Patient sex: M
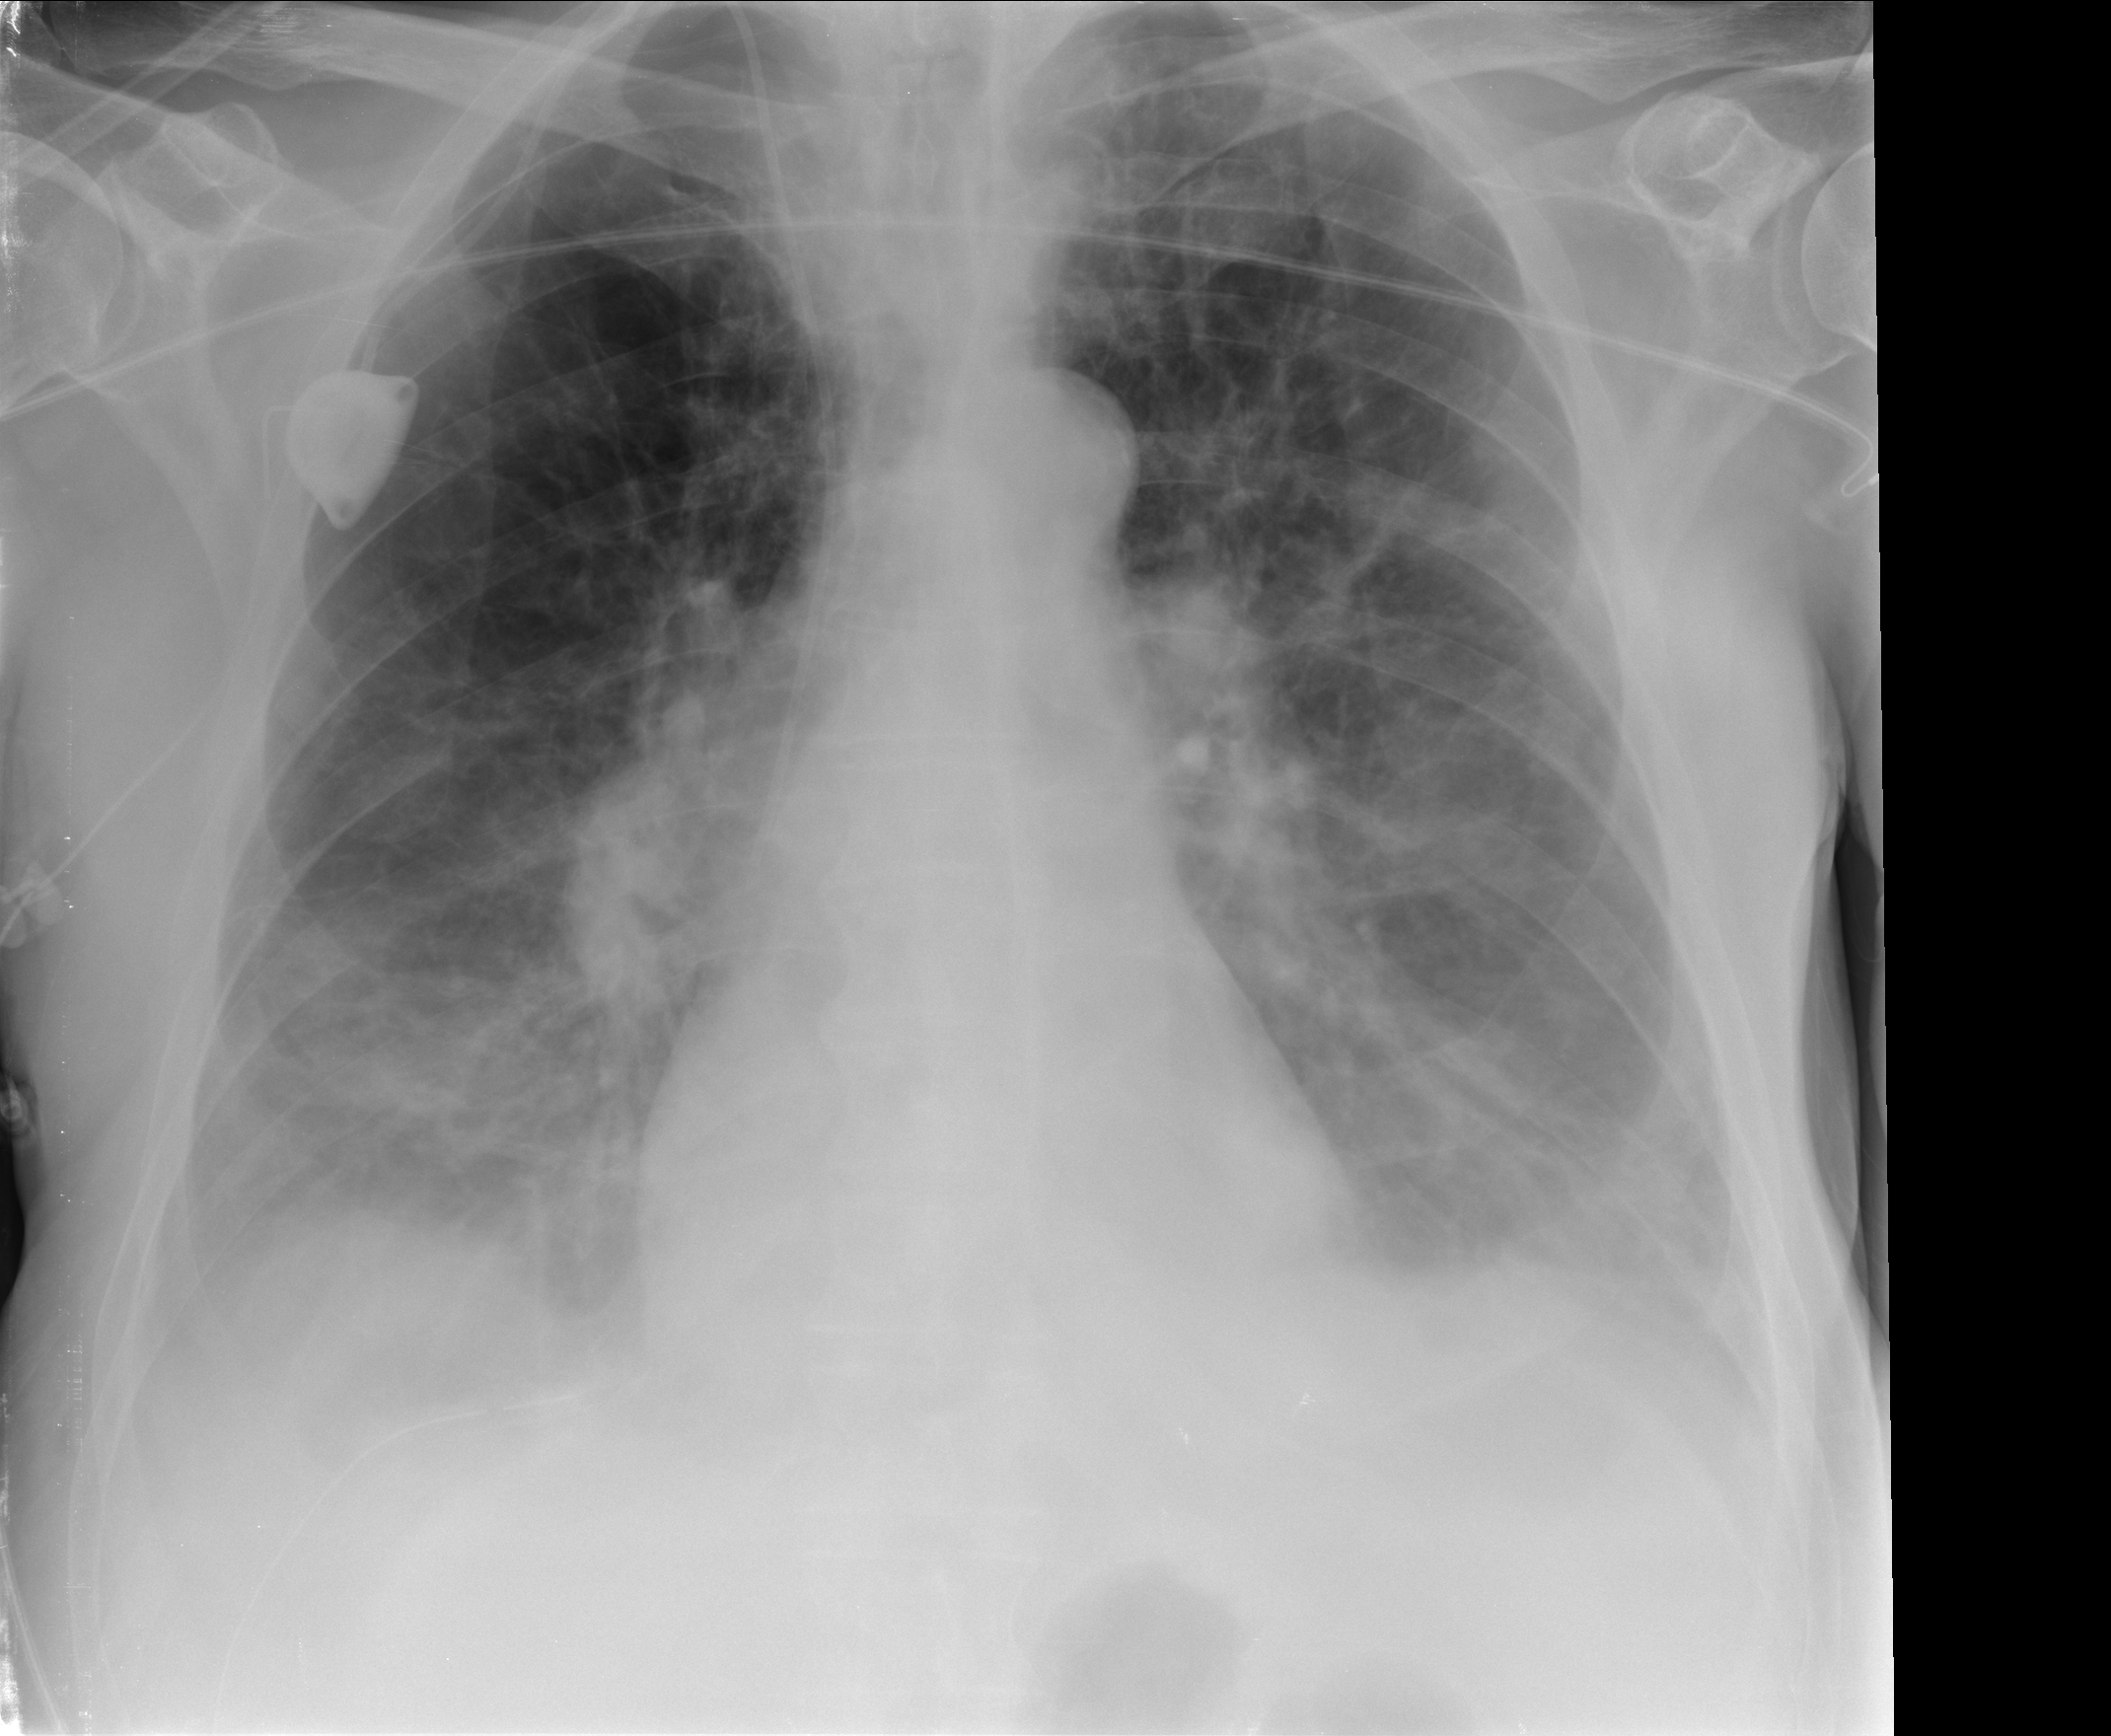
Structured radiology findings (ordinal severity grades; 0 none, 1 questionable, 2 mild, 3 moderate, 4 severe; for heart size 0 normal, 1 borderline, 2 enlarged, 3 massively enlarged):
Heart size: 0
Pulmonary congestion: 0
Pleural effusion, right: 3
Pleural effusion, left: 3
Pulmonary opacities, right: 2
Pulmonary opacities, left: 2
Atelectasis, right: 2
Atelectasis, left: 2